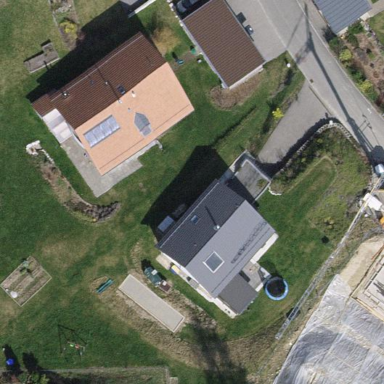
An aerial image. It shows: Residential building.